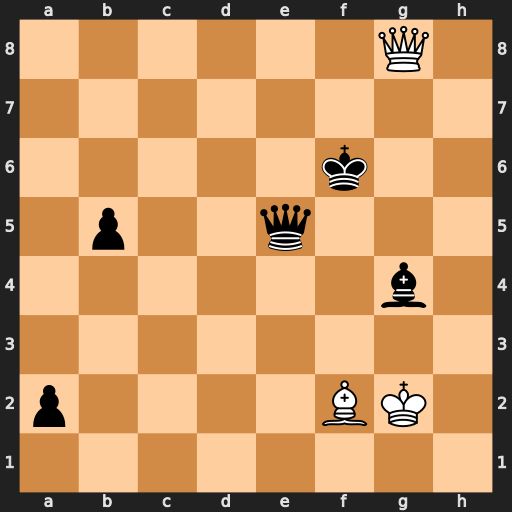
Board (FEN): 6Q1/8/5k2/1p2q3/6b1/8/p4BK1/8
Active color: w
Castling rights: -
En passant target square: -
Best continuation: Bd4 Qxd4 Qh8+ Kf7 Qxd4